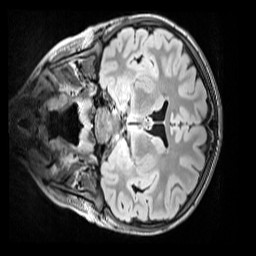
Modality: FLAIR
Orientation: coronal
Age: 11
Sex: male
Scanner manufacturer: siemens
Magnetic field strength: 3 T
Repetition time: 5 s
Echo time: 0.388 s